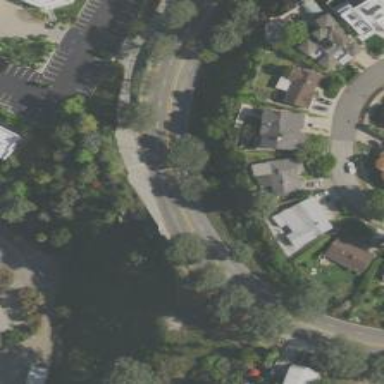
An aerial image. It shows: Secondary road surrounded by residential properties.